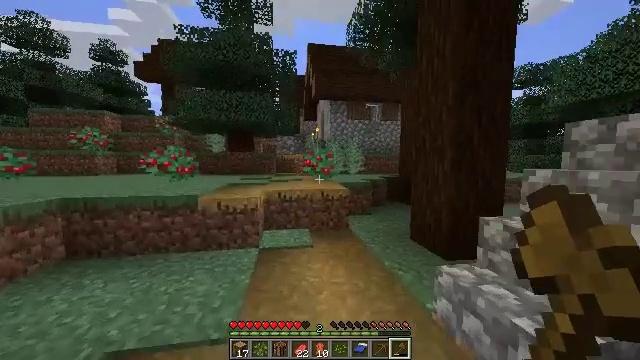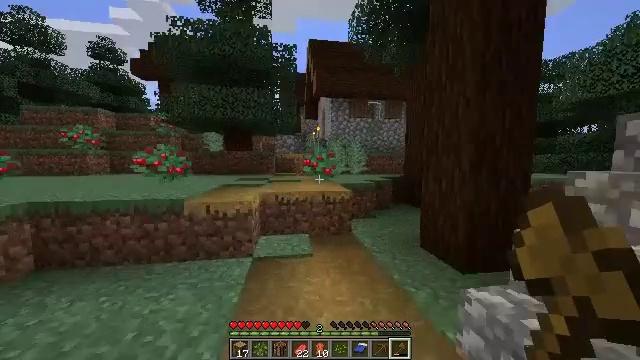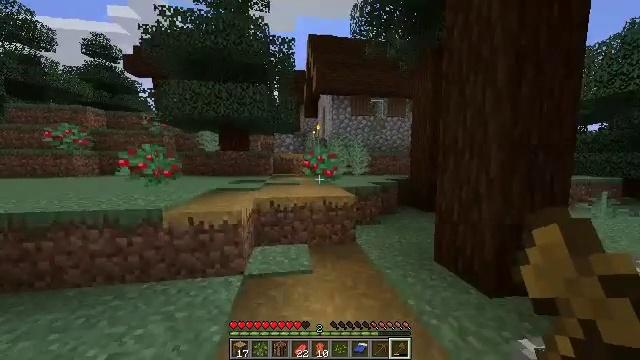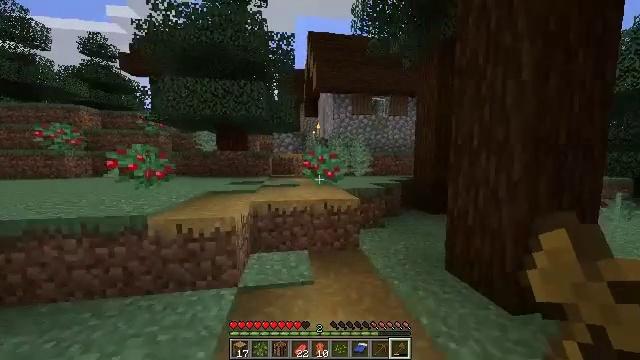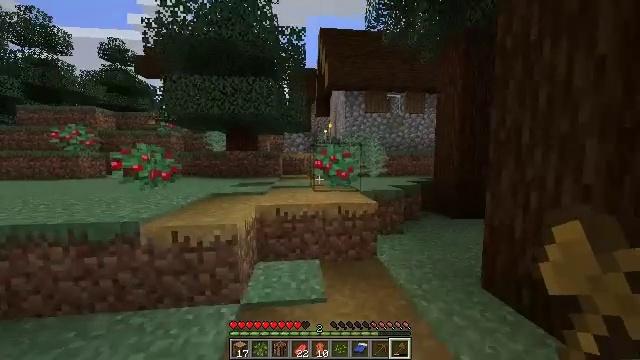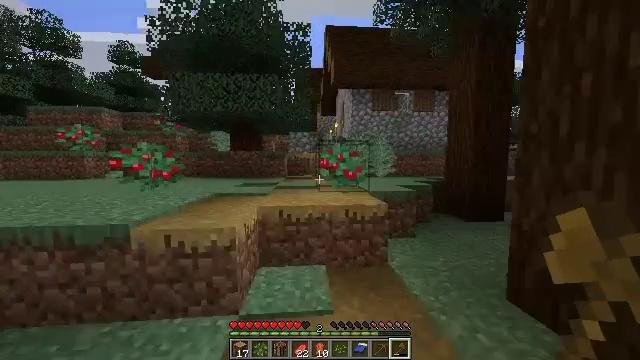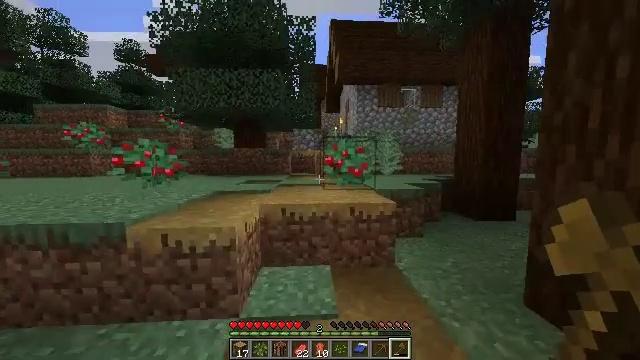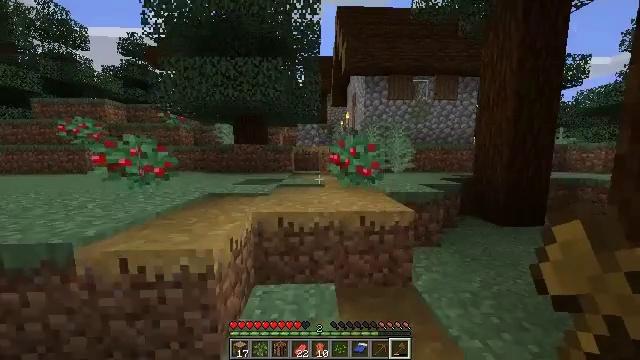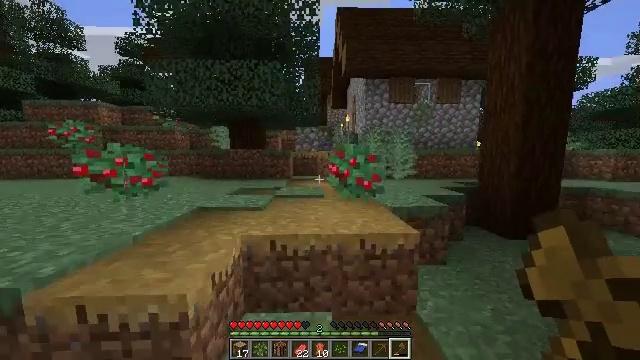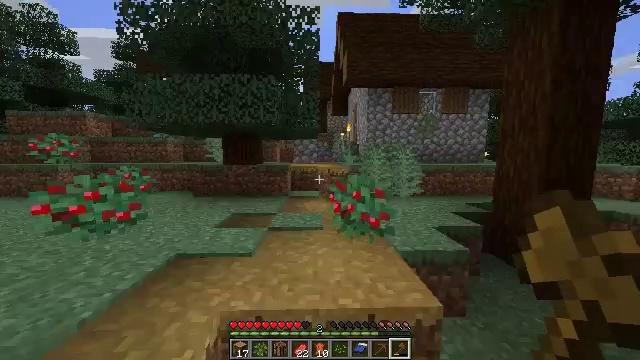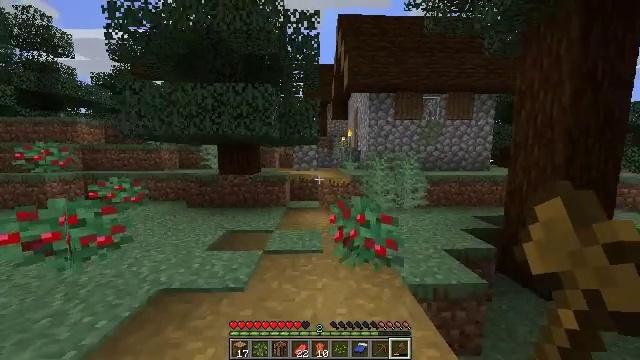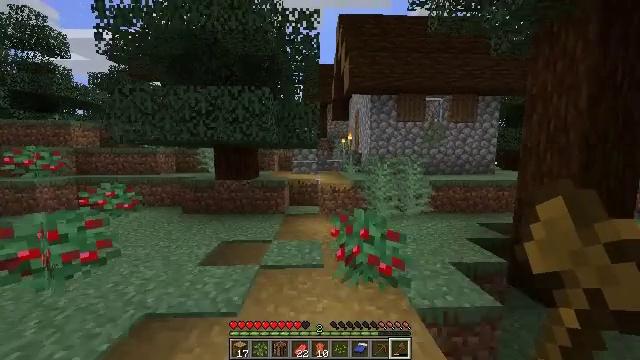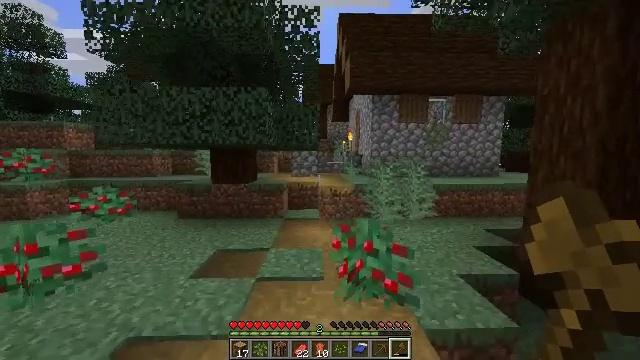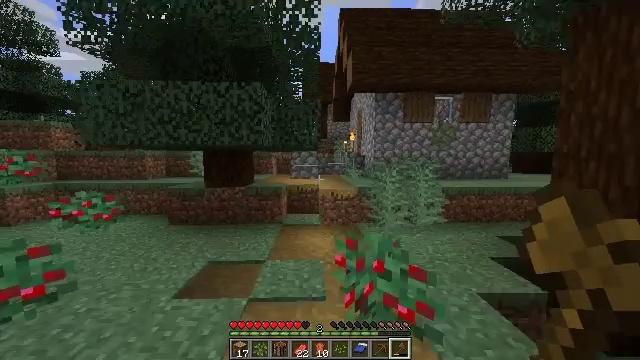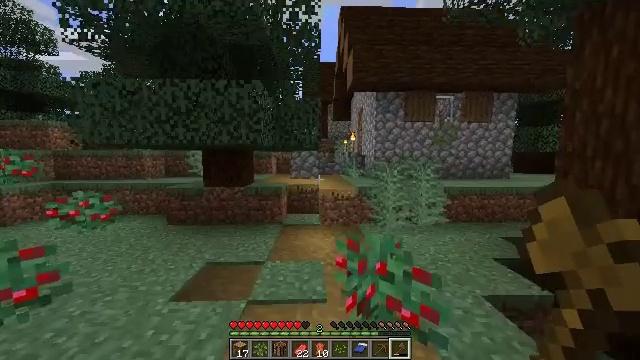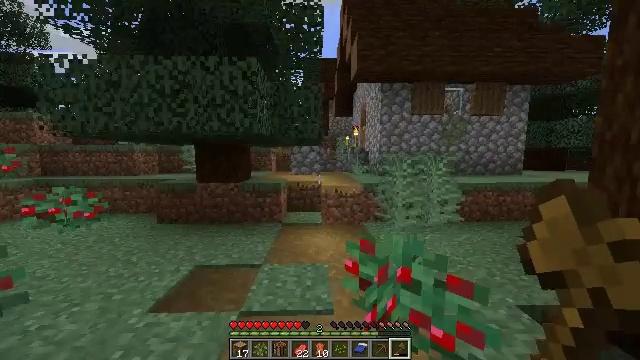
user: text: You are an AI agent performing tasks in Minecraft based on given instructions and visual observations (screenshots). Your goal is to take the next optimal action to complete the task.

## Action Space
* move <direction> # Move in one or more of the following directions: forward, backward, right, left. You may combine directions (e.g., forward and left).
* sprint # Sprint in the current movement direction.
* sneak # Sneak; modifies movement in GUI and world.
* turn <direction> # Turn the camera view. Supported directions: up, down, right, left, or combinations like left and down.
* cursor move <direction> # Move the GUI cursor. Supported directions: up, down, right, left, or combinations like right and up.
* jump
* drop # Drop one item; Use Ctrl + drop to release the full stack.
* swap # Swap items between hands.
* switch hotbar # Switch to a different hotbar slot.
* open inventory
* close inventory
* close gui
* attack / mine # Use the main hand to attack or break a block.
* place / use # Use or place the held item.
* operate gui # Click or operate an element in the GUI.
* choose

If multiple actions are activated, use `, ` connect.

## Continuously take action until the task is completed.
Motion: motion action
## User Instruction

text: Mine the sweet berry bush.
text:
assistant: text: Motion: move forward
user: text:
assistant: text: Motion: move forward
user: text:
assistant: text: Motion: move forward
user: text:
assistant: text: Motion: move forward, turn left
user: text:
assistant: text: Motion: move forward, turn left
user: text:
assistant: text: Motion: move forward, turn left
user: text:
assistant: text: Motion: move forward, turn left
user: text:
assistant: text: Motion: move forward, jump
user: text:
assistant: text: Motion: move forward, jump
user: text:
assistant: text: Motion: move forward, jump
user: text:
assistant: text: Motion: move forward, jump
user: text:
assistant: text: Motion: move forward, jump
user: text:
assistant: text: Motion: move forward and move left, jump
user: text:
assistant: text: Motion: move forward and move left
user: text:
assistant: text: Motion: move forward and move left
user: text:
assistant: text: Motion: move forward and move left
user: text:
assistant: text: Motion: move forward and move left, turn right and down
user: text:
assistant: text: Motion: move forward and move left, turn right and down
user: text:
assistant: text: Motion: move forward and move left, turn right and down
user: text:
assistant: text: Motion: turn right and down
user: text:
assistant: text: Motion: turn right and down
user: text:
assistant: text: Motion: attack / mine
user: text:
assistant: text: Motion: attack / mine
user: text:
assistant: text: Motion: attack / mine
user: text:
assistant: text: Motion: no_op
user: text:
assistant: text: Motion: turn left and up
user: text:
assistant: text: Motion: no_op